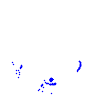
Particle: proton